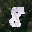
Label: 8